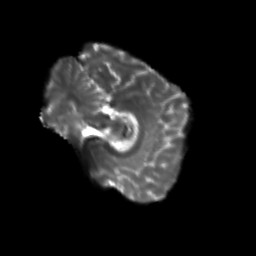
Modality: T2w
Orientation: sagittal
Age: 28
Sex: female
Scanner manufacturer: siemens
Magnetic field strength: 3 T
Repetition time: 3.5 s
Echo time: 0.104 s